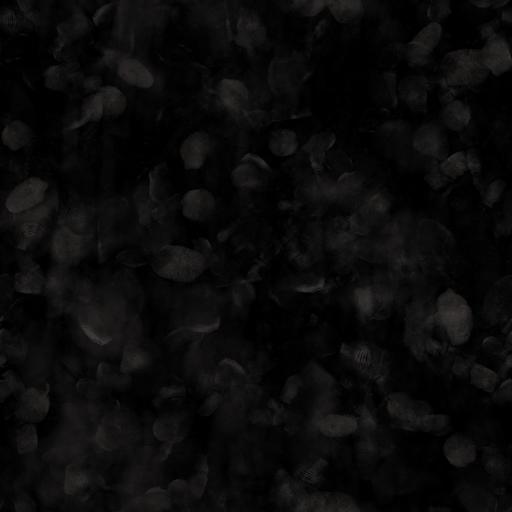
Tags: fingerprints smear